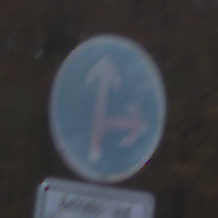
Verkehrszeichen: VorgeschriebeneFahrtrichtungGeradeausOderRechts
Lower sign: BesondereFahrzeugeUndTransportgueter9
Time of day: SunriseSunset
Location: Outdoor (Nature)
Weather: PartlyCloudy
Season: Autumn
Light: Natural